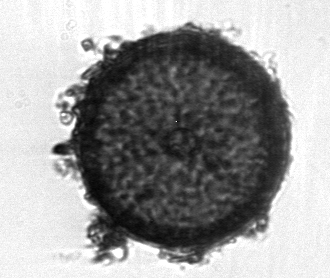
Label: Coscinodiscus